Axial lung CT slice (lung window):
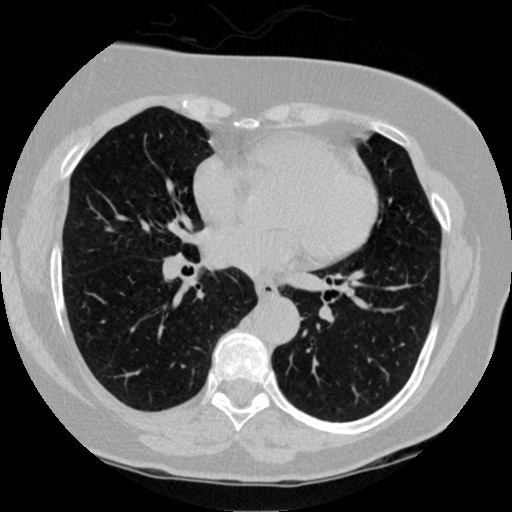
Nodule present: no